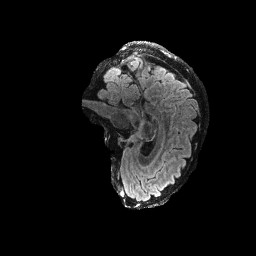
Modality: FLAIR
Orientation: sagittal
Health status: ill
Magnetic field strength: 3 T